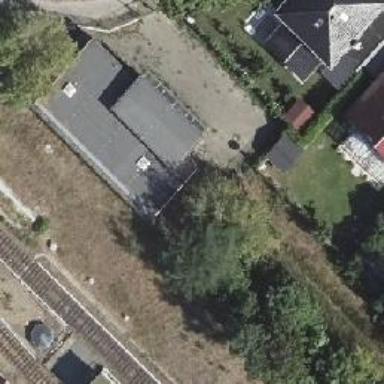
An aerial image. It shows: Fence surrounding traction substation.